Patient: sex M, age 66
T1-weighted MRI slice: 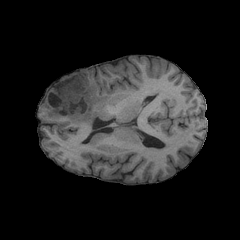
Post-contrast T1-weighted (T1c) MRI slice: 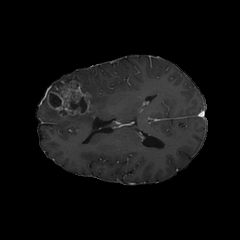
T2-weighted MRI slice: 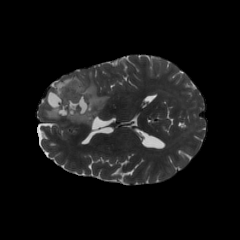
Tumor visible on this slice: yes
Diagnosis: Glioblastoma, IDH-wildtype
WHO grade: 4